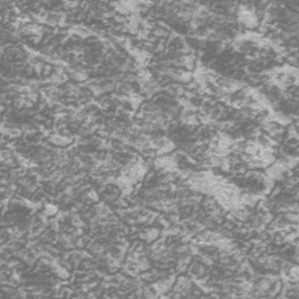
Label: frost